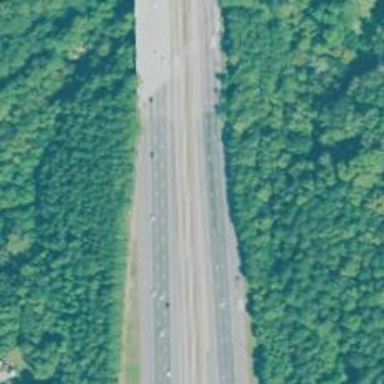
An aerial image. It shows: Motorway.